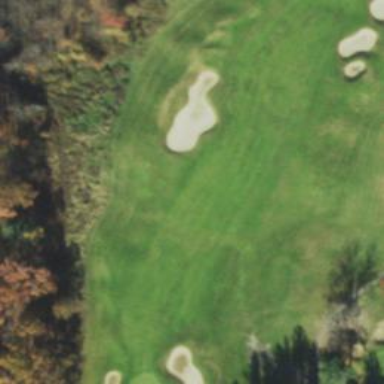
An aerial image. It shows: Rough area in golf course.